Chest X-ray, PA view. Patient: 59 years old, sex F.
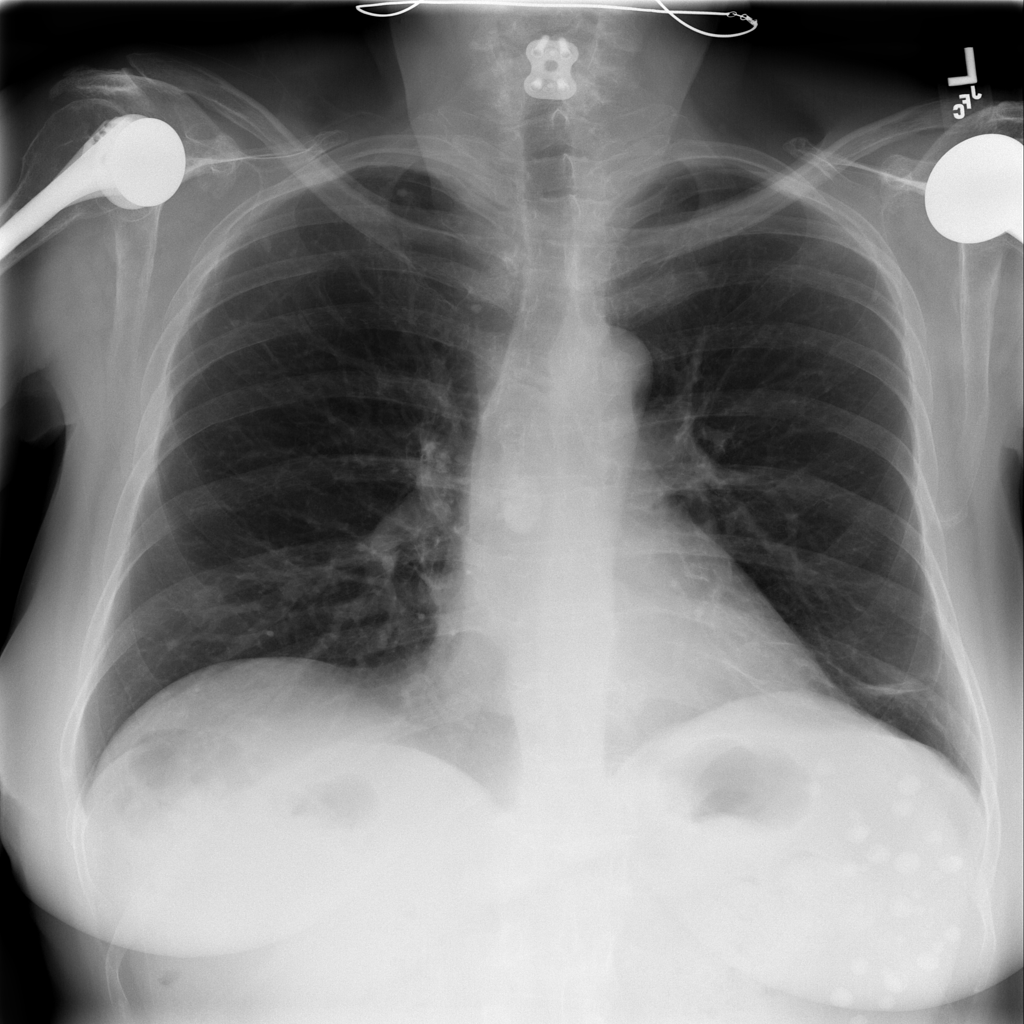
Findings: No Finding